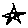
Label: star